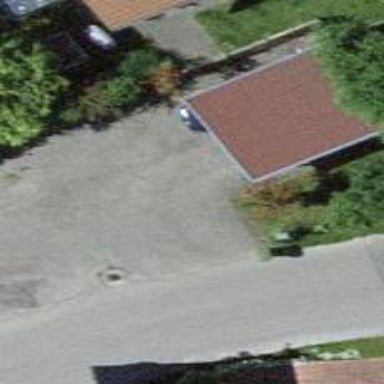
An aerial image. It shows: Garage.